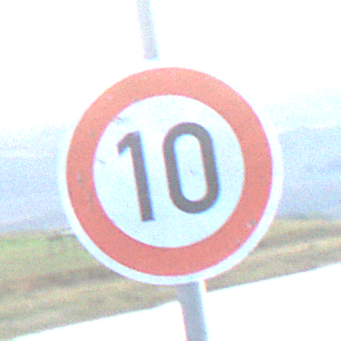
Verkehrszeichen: Geschwindigkeit10
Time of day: SunriseSunset
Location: Outdoor (RoadRail)
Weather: PartlyCloudy
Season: NotSpecified
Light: Natural